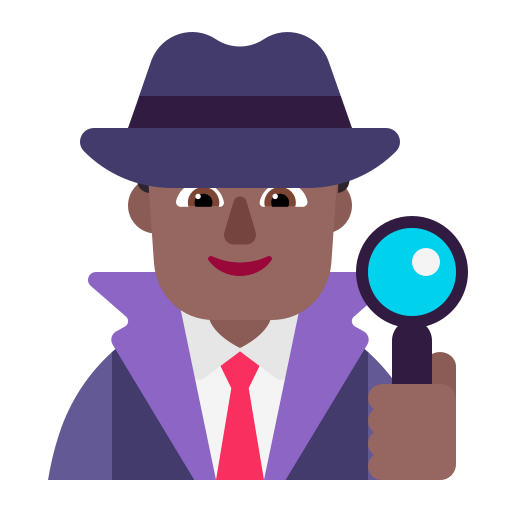
man detective flat  dark